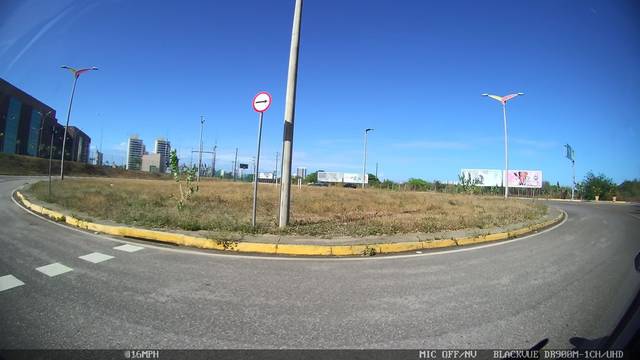
Region: Brazil
Coordinates: -3.766, -38.478